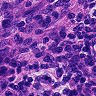
Metastatic tissue present: yes